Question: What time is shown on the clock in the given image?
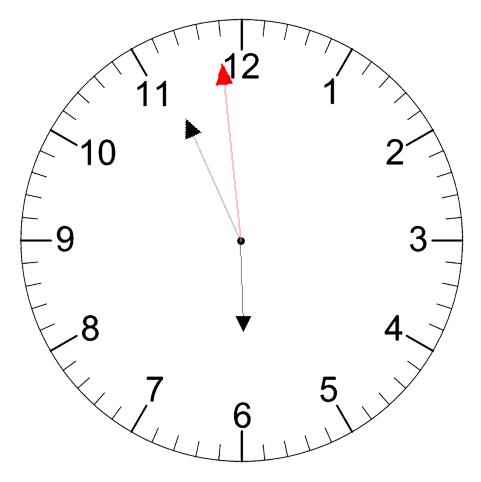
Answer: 05:55:59